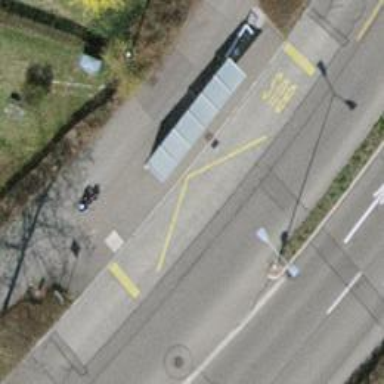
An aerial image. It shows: Platform for public transport with shelter.